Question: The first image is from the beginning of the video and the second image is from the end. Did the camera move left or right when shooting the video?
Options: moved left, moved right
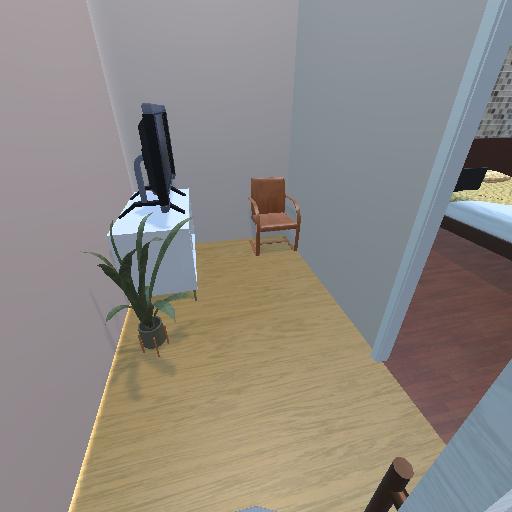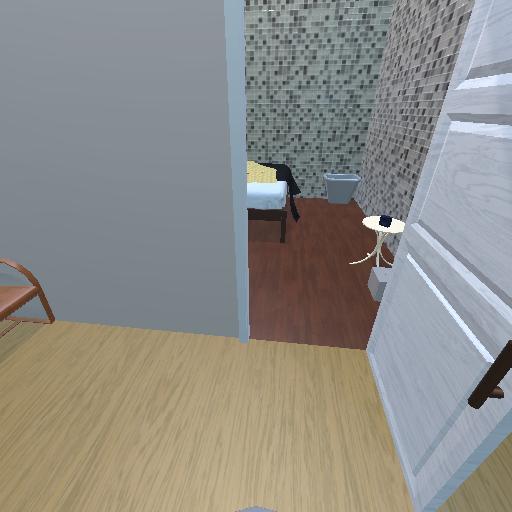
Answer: moved left